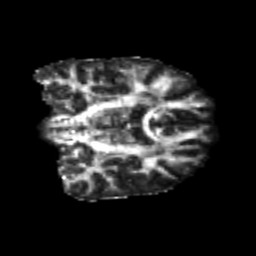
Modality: FA
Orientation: coronal
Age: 22
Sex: male
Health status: healthy
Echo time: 0.074 s